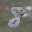
Label: 8